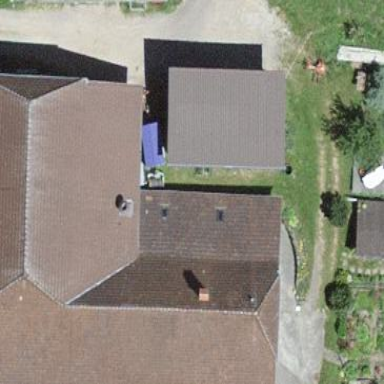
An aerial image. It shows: Farm building.